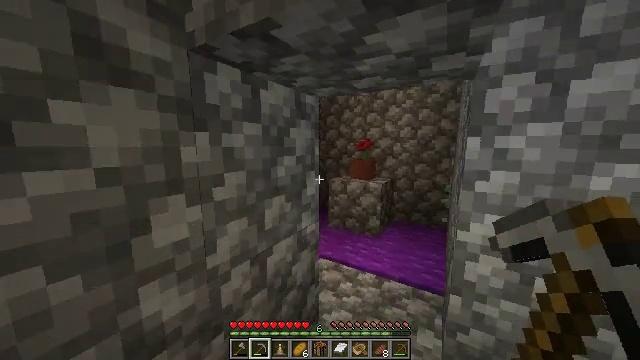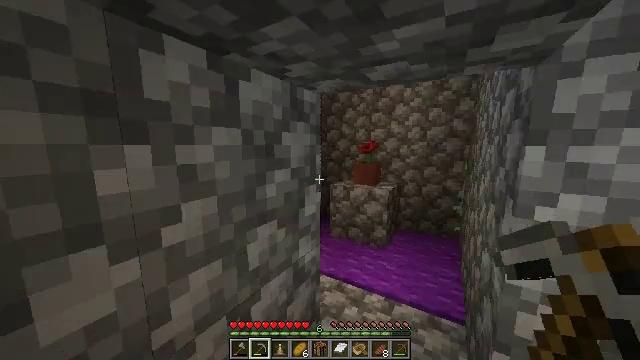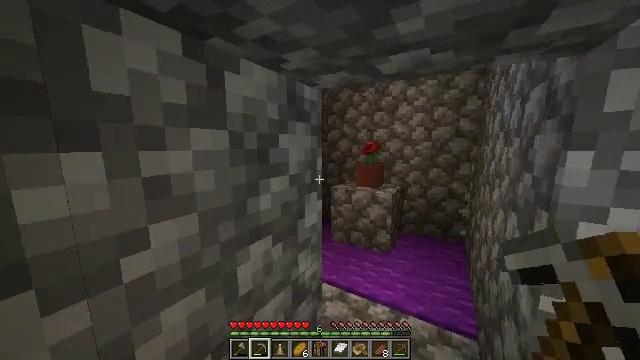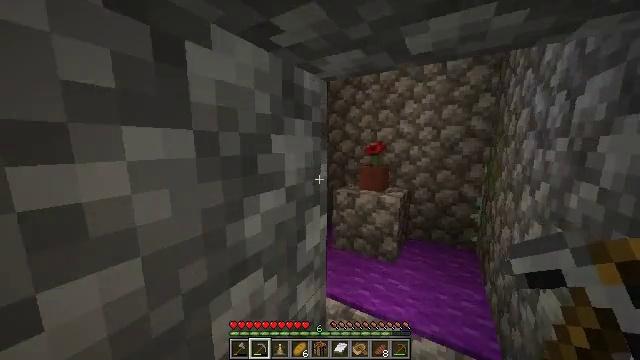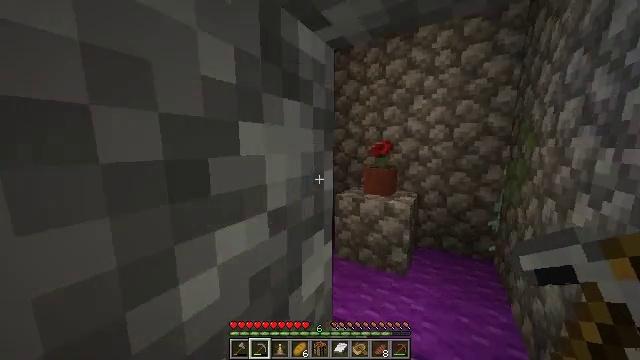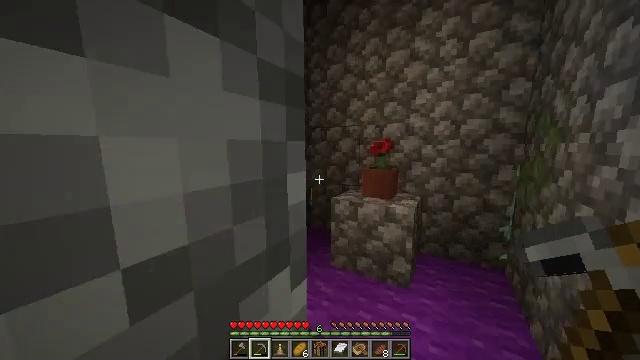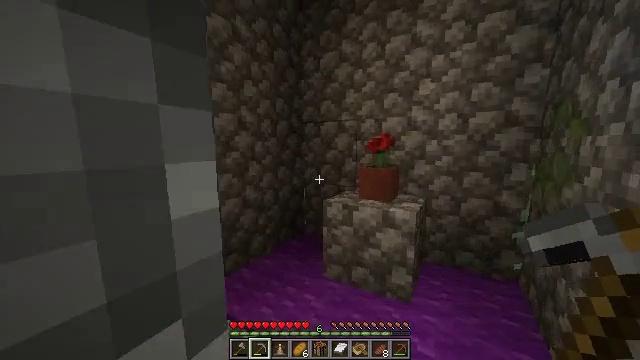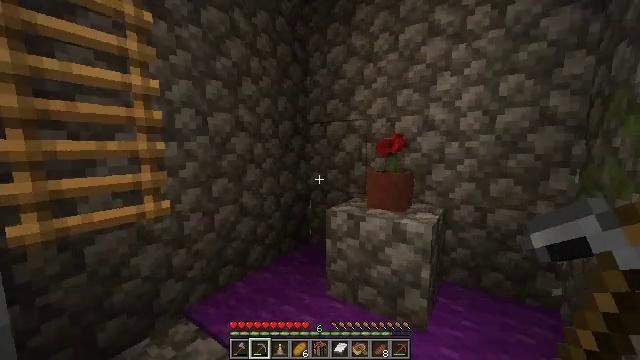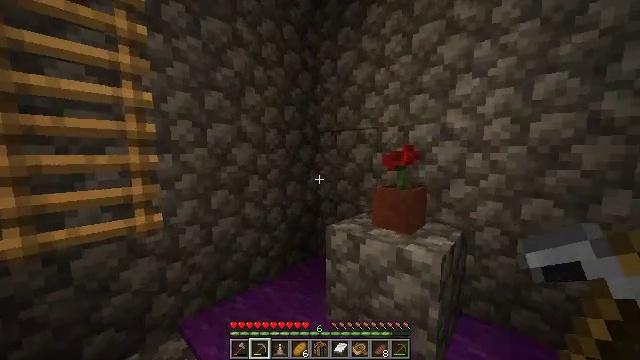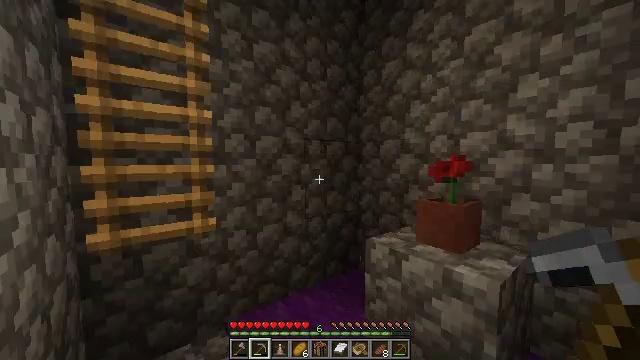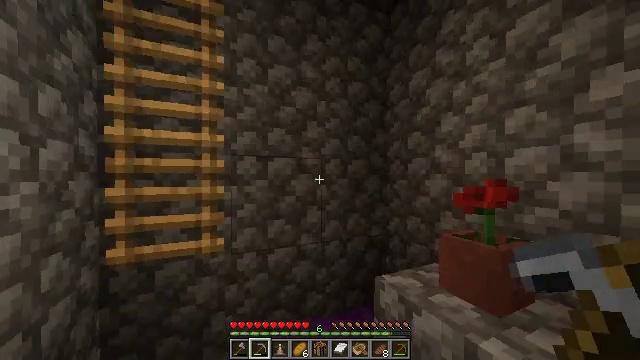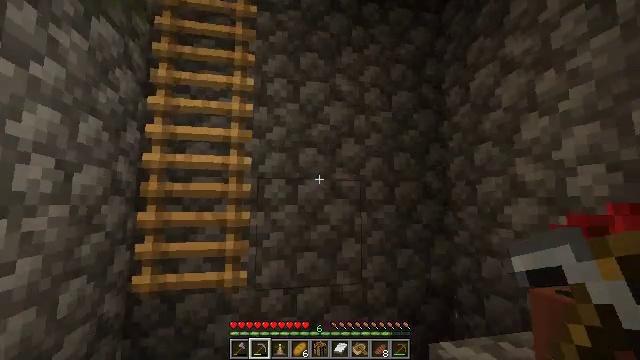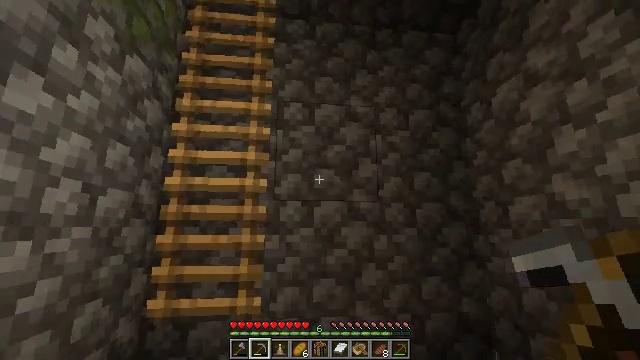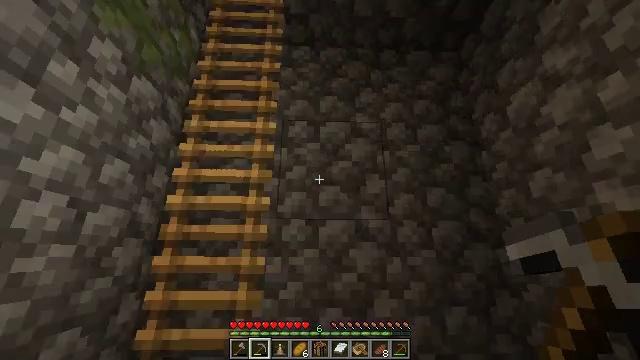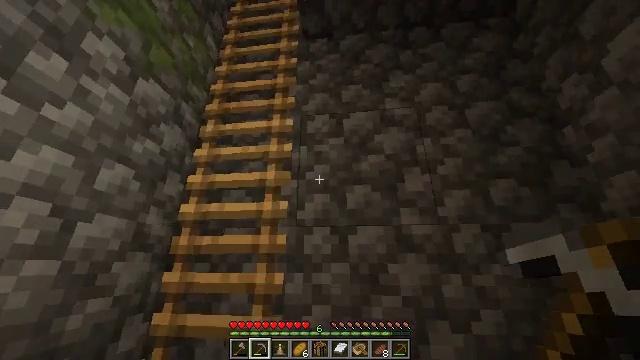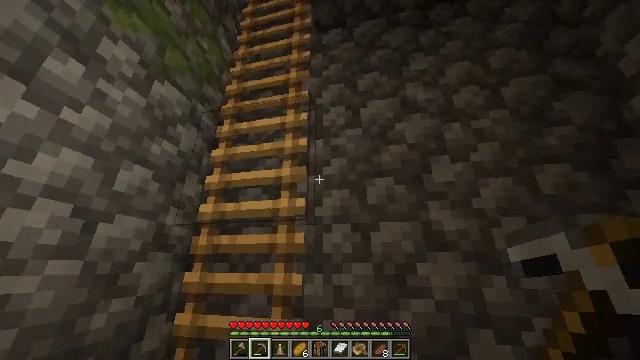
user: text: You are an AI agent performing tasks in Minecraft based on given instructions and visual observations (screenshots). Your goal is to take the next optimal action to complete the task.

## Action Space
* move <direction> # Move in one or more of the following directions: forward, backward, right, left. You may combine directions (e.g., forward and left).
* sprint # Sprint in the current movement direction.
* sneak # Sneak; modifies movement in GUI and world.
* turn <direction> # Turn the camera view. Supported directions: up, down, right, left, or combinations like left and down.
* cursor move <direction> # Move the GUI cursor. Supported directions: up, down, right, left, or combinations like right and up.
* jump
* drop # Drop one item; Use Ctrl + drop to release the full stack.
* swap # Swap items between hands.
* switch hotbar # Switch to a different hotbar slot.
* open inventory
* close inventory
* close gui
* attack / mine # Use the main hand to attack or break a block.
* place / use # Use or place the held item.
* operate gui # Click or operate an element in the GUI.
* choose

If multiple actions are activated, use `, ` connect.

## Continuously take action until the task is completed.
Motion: motion action
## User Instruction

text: Remove the purple carpet from the floor.
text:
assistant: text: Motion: move forward, sprint
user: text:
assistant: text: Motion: move forward, sprint
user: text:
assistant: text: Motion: move forward, sprint
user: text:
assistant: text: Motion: move forward, sprint
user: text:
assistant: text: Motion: move forward, sprint
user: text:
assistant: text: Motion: move forward and move right, sprint
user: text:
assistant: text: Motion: move forward and move right, sprint, turn left and up
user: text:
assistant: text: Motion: move forward and move right, sprint, turn left and up
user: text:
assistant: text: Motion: move forward and move right, sprint, turn left and up
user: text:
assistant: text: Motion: move forward and move right, sprint, turn left and up
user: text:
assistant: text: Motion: move forward, sprint, turn left and up
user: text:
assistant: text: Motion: move forward, sprint, turn left and up
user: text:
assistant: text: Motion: move forward, sprint, turn left and up
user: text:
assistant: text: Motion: move forward, sprint, turn left and up
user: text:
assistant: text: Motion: turn left
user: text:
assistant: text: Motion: turn left and up
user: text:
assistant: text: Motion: turn left and up
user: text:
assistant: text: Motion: turn left and up
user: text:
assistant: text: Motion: move forward, sprint, turn left and up
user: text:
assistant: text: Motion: move forward, sprint, turn left and up
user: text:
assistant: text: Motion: move forward, sprint, turn left and up, jump
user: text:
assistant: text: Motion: move forward, sprint, turn left and up, jump
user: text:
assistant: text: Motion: move forward, sprint, jump
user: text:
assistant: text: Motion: move forward, sprint, jump
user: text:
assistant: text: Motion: move forward, sprint, jump
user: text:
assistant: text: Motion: move forward, sprint, turn up, jump
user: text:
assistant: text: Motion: move forward, sprint, turn right and up, jump
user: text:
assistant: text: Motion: move forward, sprint, turn right and up, jump
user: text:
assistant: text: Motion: move forward, sprint, turn right, jump
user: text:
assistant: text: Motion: move forward, sprint, turn right and down, jump